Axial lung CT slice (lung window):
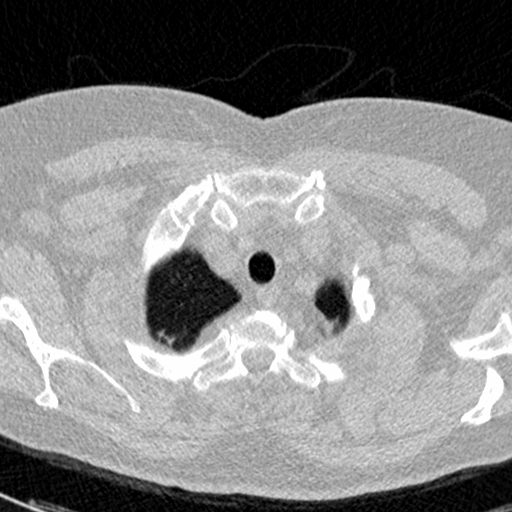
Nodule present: no